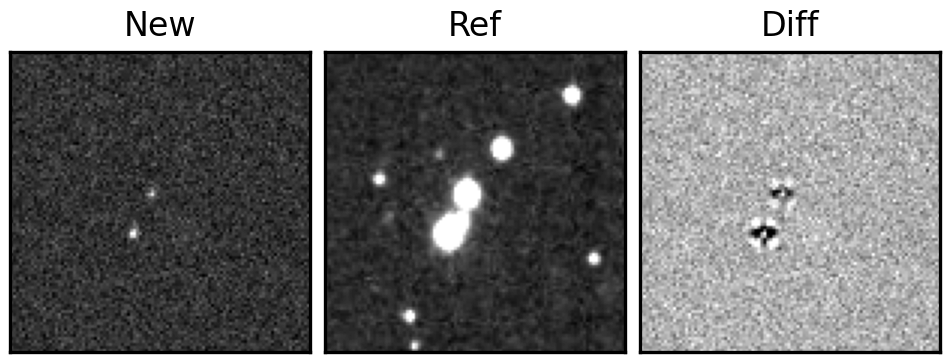
Label: bogus